Interaction volume radius: 5 \u00c5
Interaction volume height: 20 \u00c5
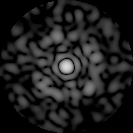
Disorder parameter: 0.8352